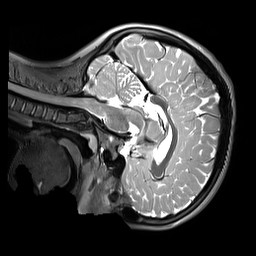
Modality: T2w
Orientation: sagittal
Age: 11
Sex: male
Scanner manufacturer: siemens
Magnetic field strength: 3 T
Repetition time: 3.2 s
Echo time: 0.408 s